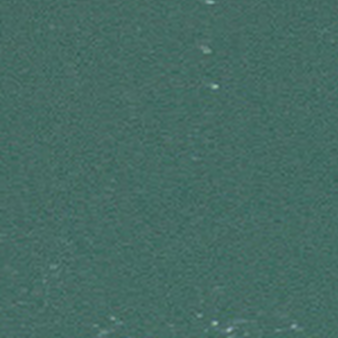
Label: other